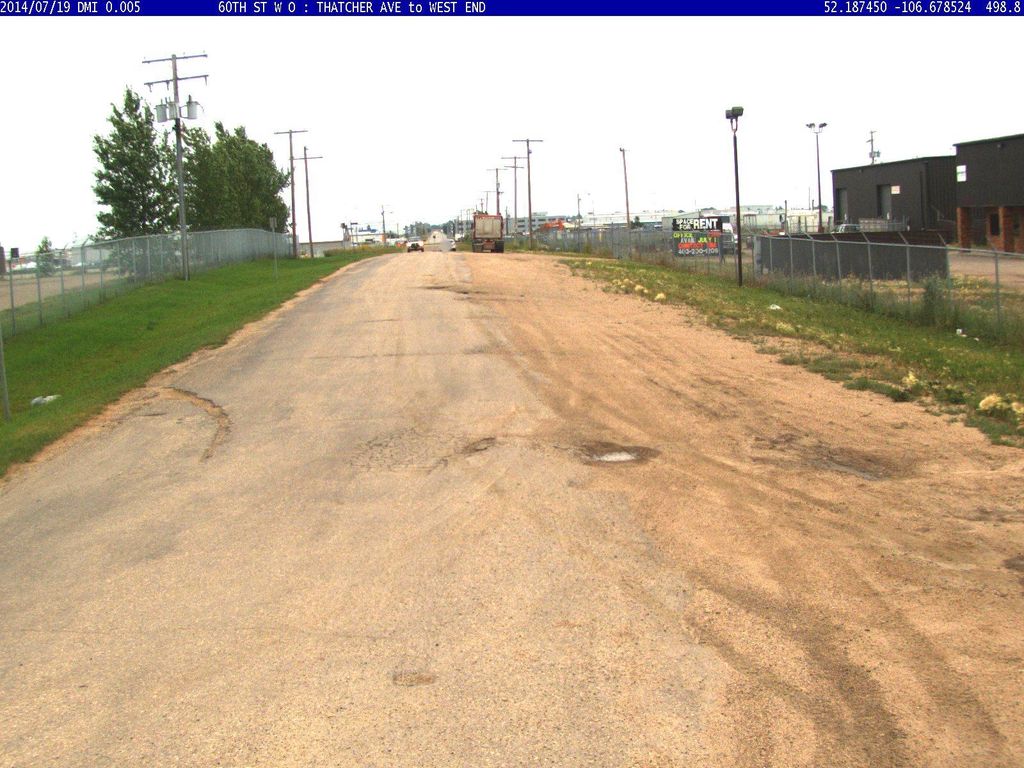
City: saskatoon